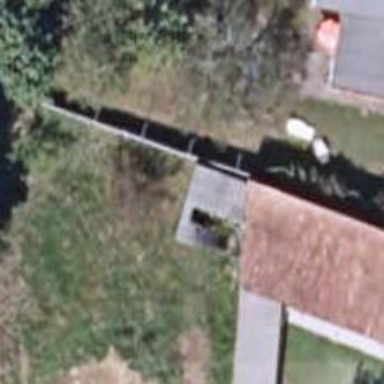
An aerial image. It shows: Fence is in the image.